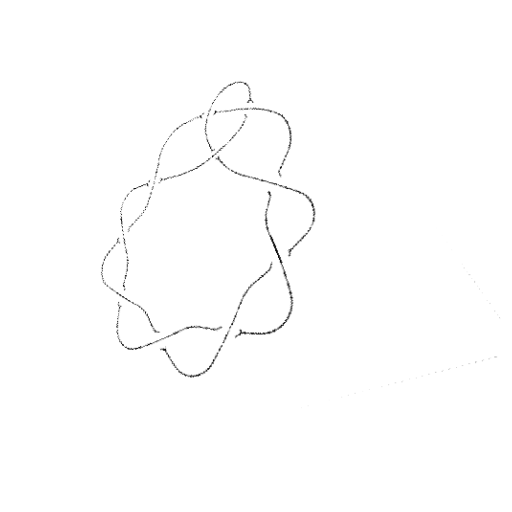
Crossing number: 10